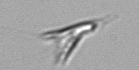
Label: Chrysochromulina_lanceolata